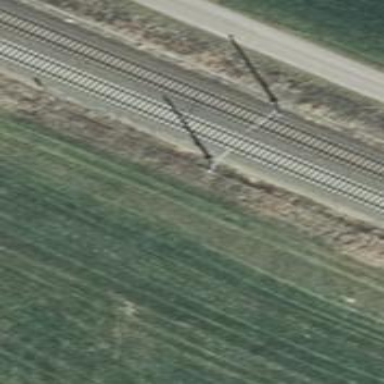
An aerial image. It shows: Railway milestone with catenary mast.